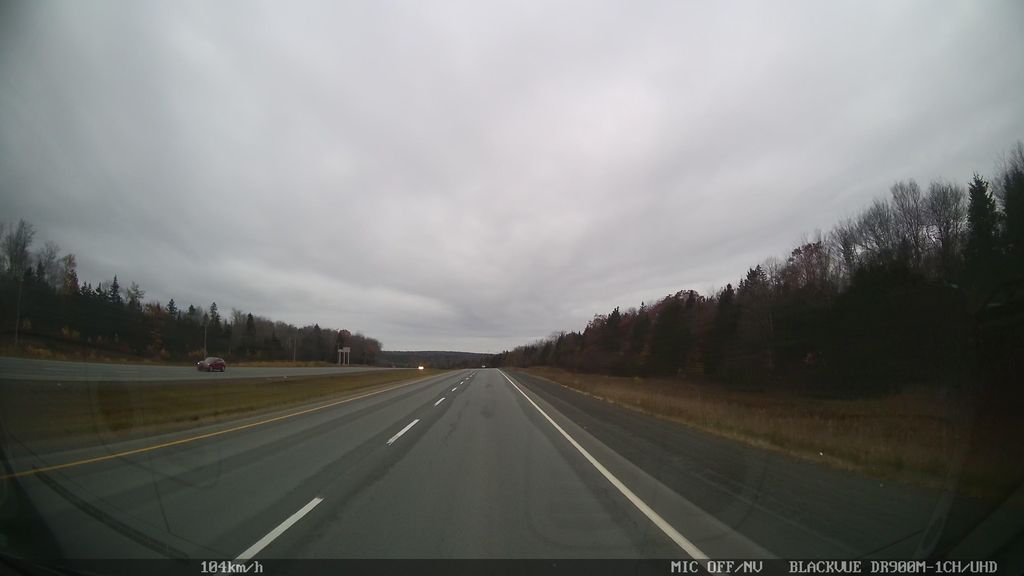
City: halifax